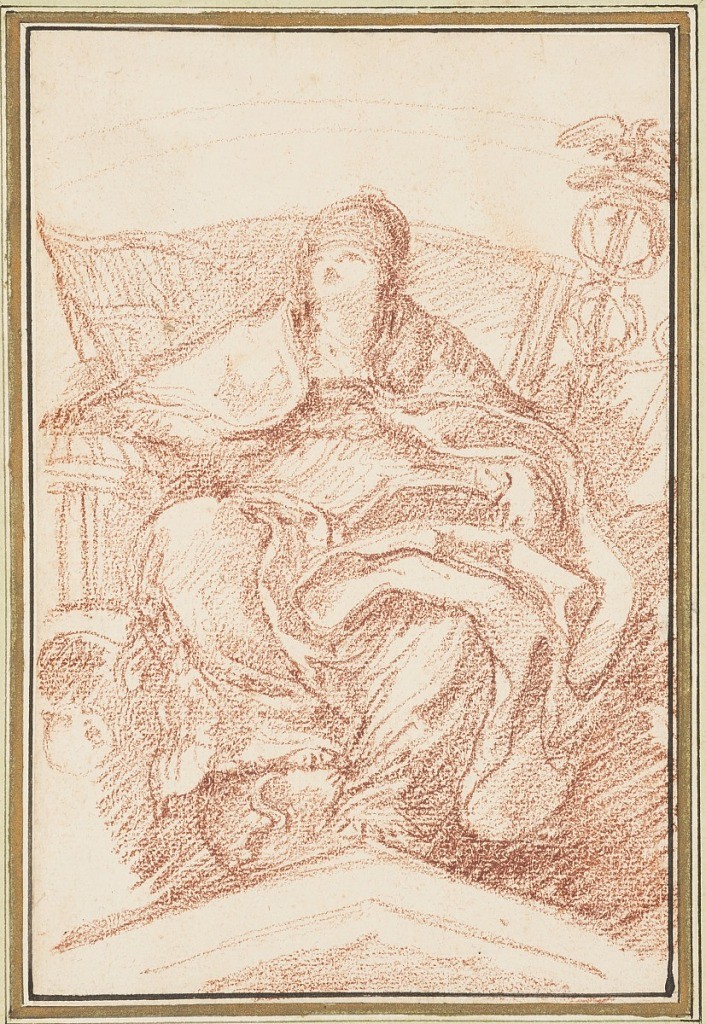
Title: Seated bishop
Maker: Jean-Robert Ango, French, active in Rome 1759 –1770, d. 1773
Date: ca. 1759–70
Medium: Red chalk on paper
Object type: Drawing
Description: Seated bishop. A caduceus to the right of the chair, and a book in his lap.